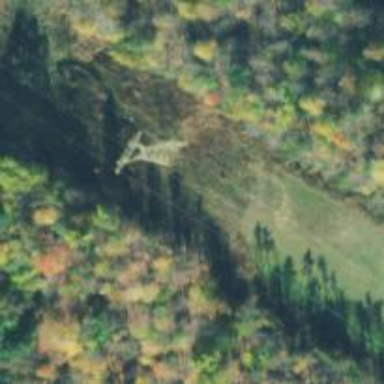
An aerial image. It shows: Lattice structure tower.